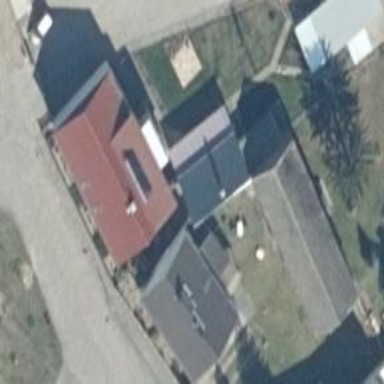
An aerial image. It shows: Residential building.